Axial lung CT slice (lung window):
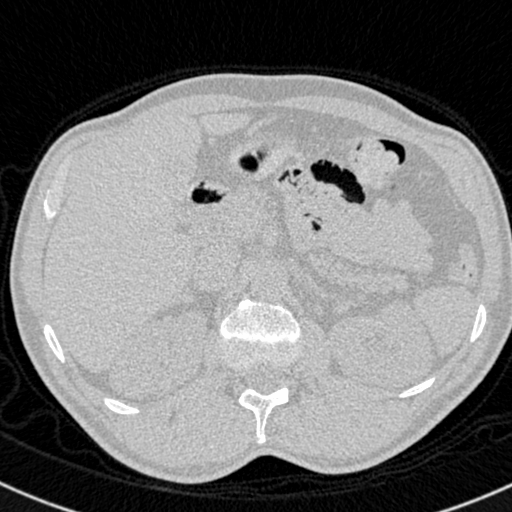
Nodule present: no